Field crop: tomato
Growth stage: 1
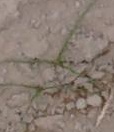
Species: cyperus